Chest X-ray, PA view. Patient: 36 years old, sex M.
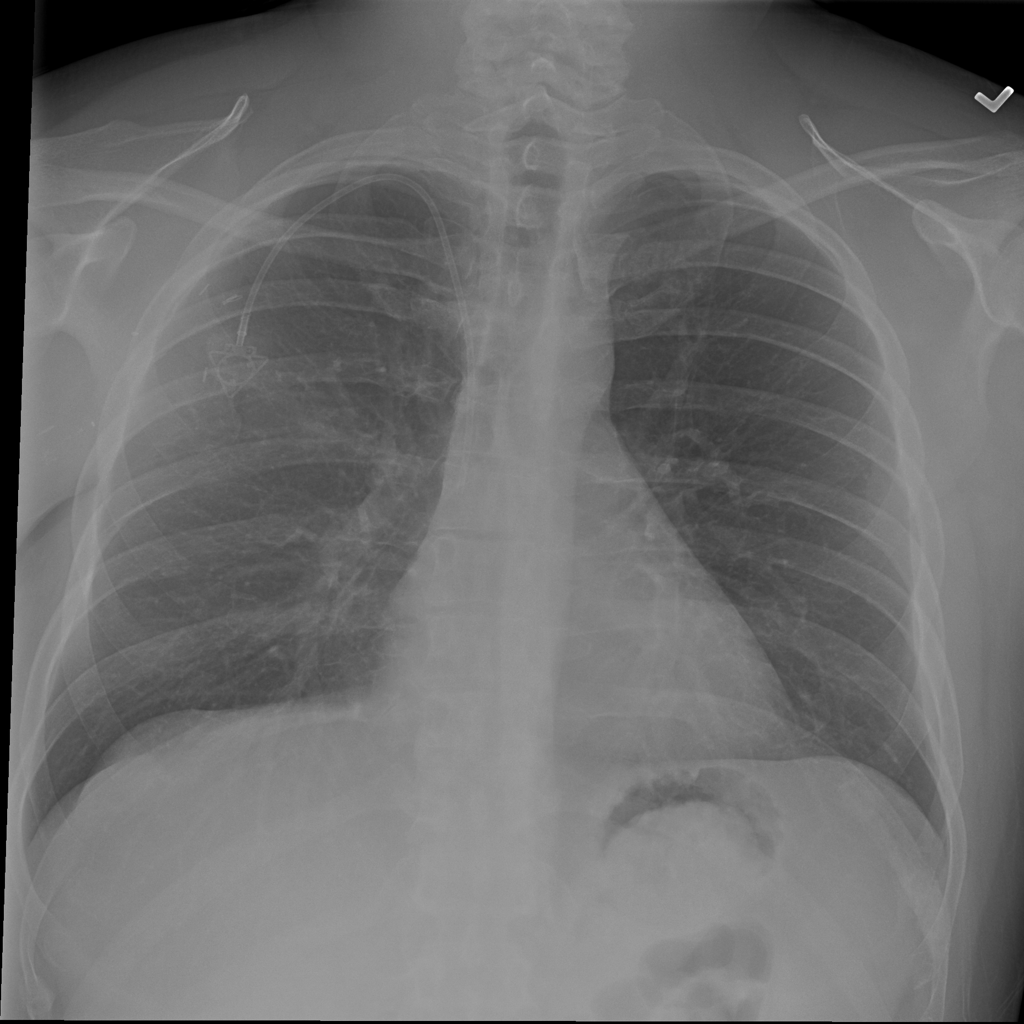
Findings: No Finding